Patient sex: M
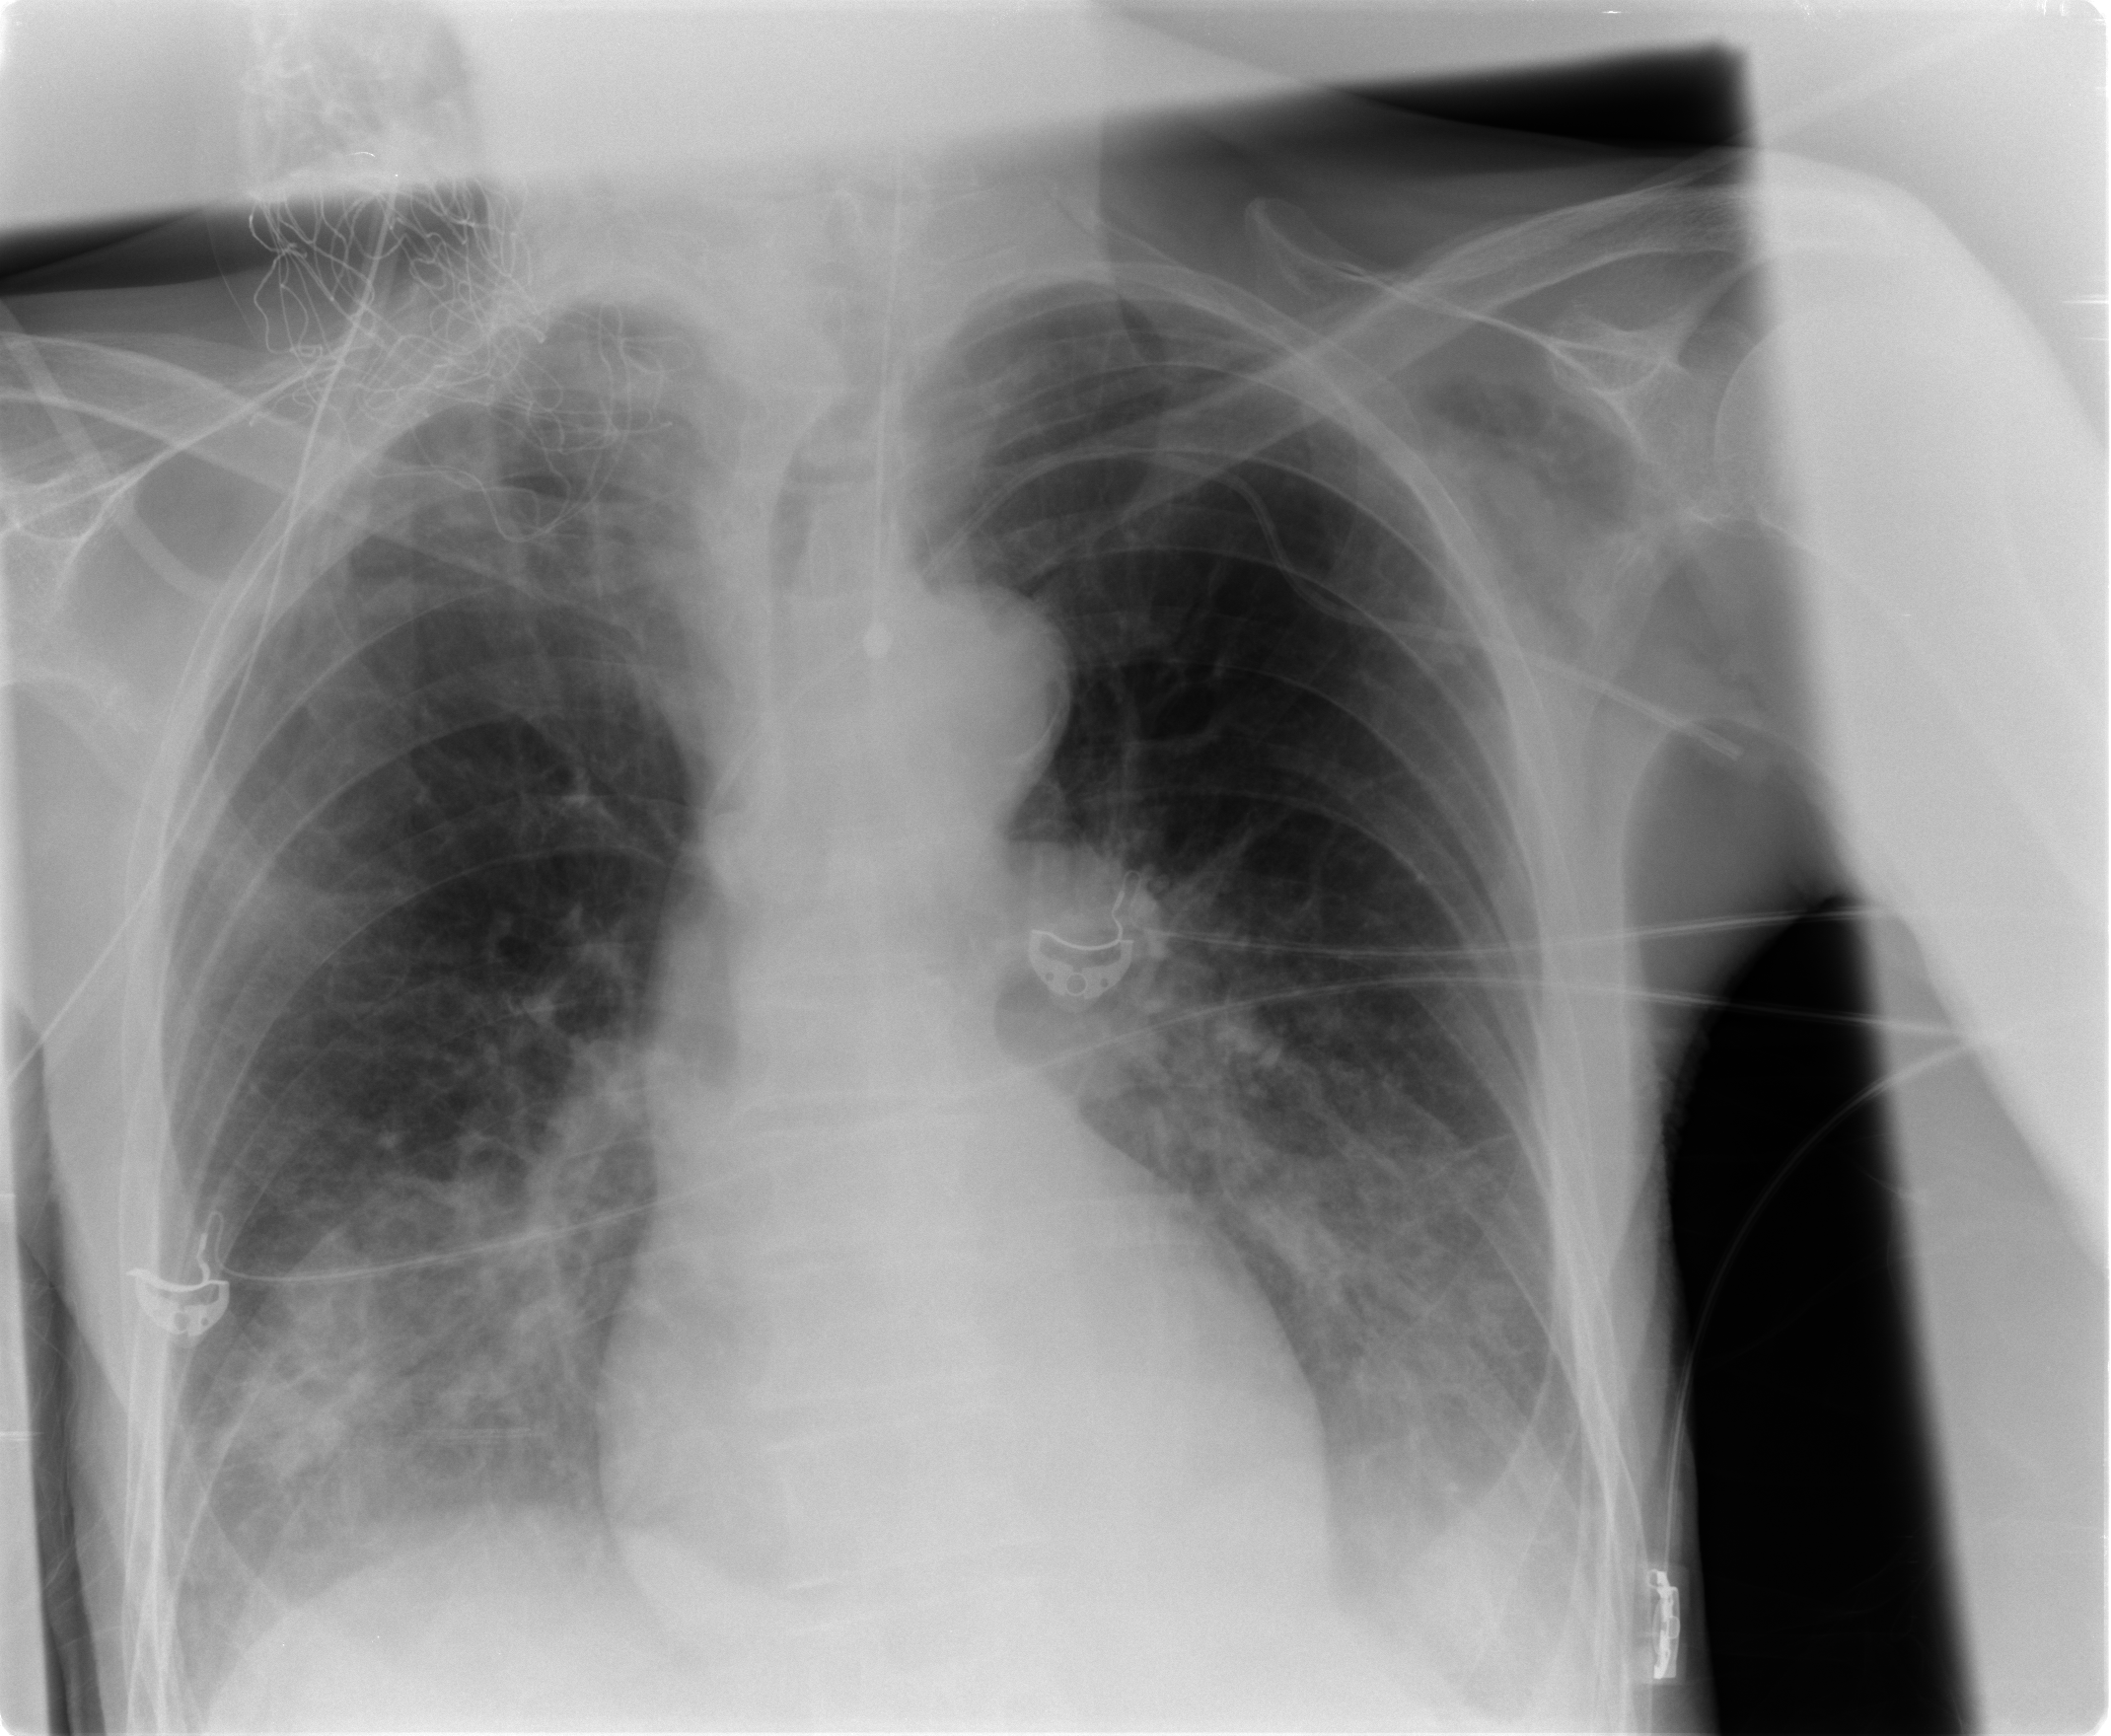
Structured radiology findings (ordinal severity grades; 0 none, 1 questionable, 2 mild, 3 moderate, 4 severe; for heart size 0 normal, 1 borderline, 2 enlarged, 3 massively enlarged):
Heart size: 0
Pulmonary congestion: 1
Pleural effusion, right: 1
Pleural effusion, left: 2
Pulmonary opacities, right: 3
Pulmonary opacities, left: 3
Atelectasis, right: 2
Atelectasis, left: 2